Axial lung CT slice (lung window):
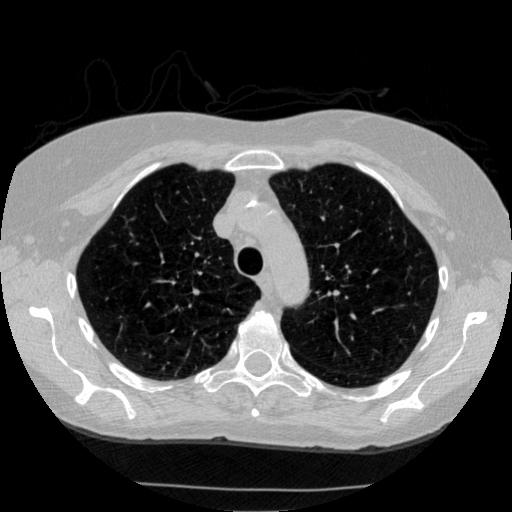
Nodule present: no